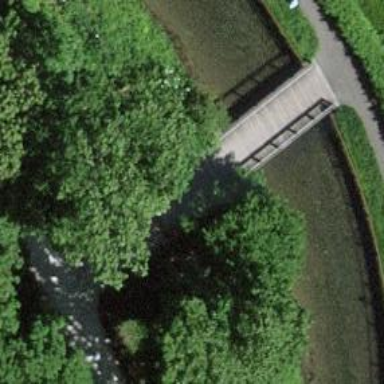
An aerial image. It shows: Footway on bridge.